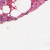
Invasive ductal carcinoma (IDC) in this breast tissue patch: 0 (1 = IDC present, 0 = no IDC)